Question: I am basically learning about pic external interrupts on the pic16f84a microcontroller. Basically i want to count every press of a button attached to pin B0 (RB0/T0CKI) and display results from a seven segment display. I am using hitech c compiler.
'''
#include<htc.h>
__CONFIG(WDTE_OFF& PWRTE_OFF & CP_OFF);
char get7SegmentCode(char value)
{
switch(value)
{
case 0b00000000:
return (char)0b00111111 ; //0 code
case 0b00000001:
return (char)0b00110000 ; //1 code
case 0b00000010:
return (char)0b01011011 ; //2 code
case 0b00000011:
return (char)0b010011111 ; //3 code
default:
return (char)0b00000000 ; //all code
}
}
void main()
{
//declare portb for output and porta upper 4 pins for output and lower 4 for input
TRISA=0b00001111;
TRISB=0b00000000;
CLRWDT();//clear watchdog timer
TMR0=0;
OPTION_REG = 0b00111000;//RBPU:PORTB pull-ups are disabled,
//INTEDG:Interrupt on falling edge of RB0/INT pin
//T0CS:Transition on RA4/T0CKI pin
//T0SE:Increment on high-to-low transition on RA4/T0CKI pin
//PSA:Prescaler assigned to the WDT
while(1)
{
char timerval= TMR0;//read tmr0 into variable
char restrictedtimerval= timerval & 0x0f;//force upper 4bits to zero to restrict value to 0 - f
PORTB= get7SegmentCode(restrictedtimerval);
}
}
'''
Unfortunately when I simulate this code in proteus vsm, the seven segment display just shows '0' no matter how many times i press the switch. Why is this happening?
PS: This is my circuit.

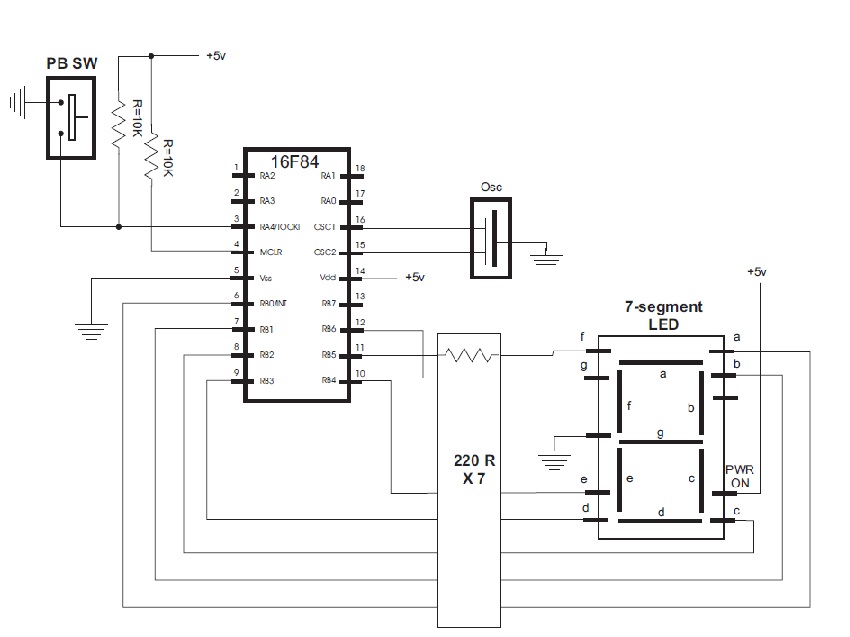
Answer: Pin 'RA4/T0CKI' is fifth bit named RA4 of port A.
So your initiation code must be
'''
TRISA=0b00011111;
'''
instead
'''
TRISA=0b00001111;
'''